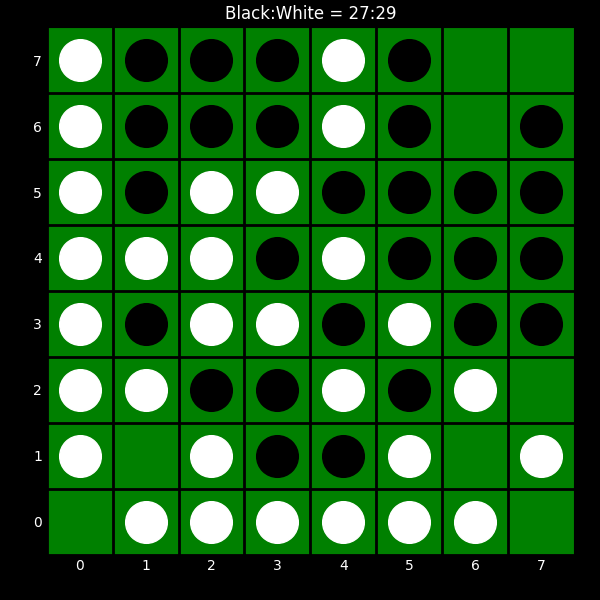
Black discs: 27
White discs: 29